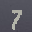
Label: 7